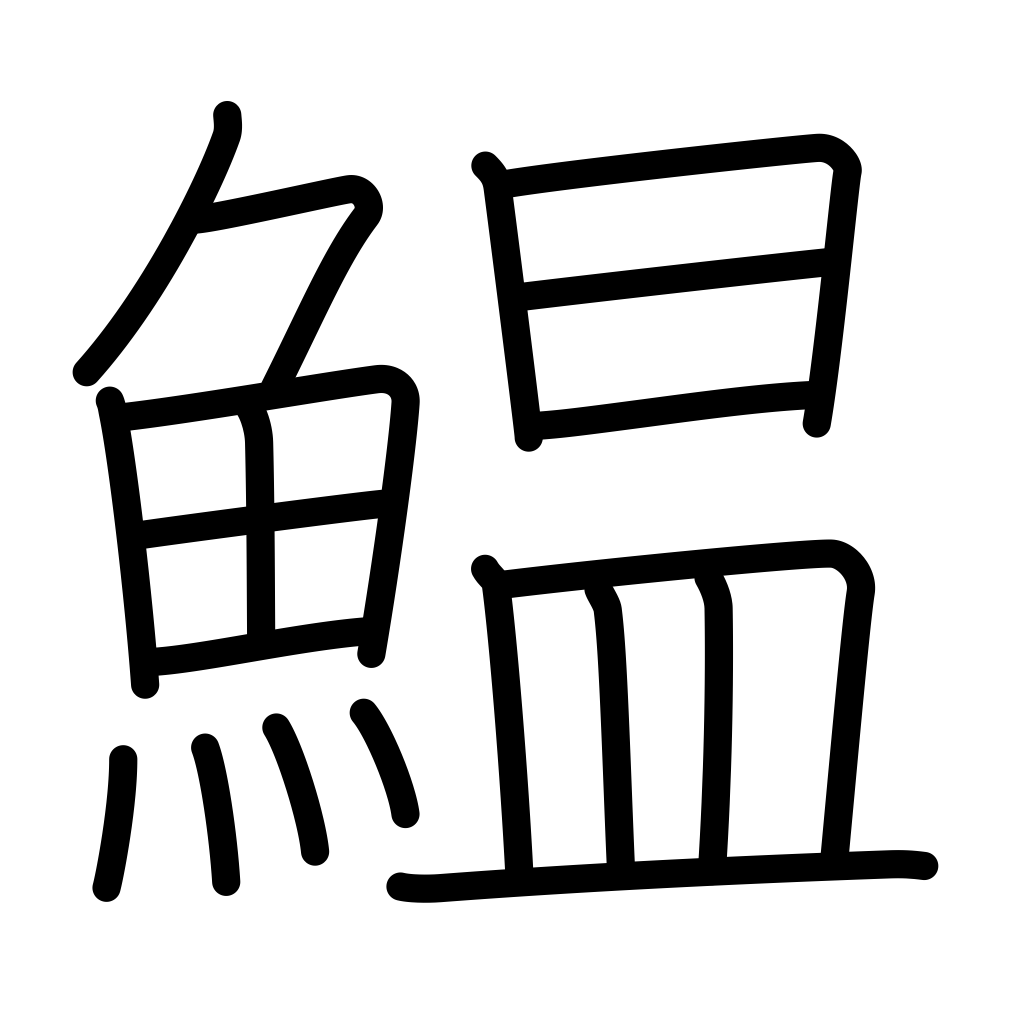
Meaning: sardine